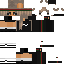
A female human skin with medium skin, wearing brown long hair dressed in a blue hoodie and black pants, featuring a closed mouth.